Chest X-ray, PA view. Patient: 17 years old, sex M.
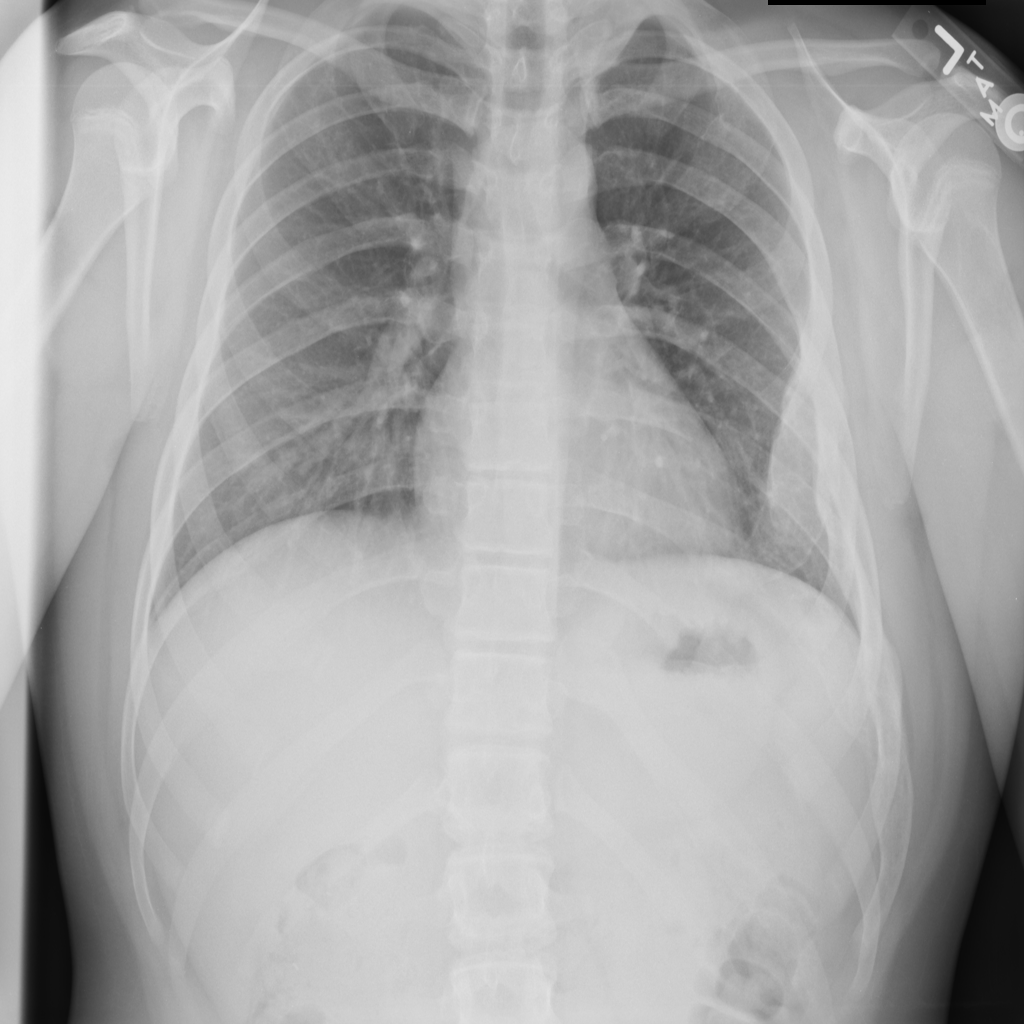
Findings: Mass